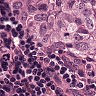
Metastatic tissue present: yes